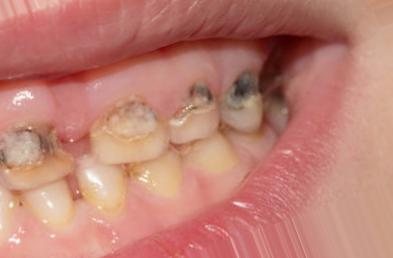
Condition: Caries